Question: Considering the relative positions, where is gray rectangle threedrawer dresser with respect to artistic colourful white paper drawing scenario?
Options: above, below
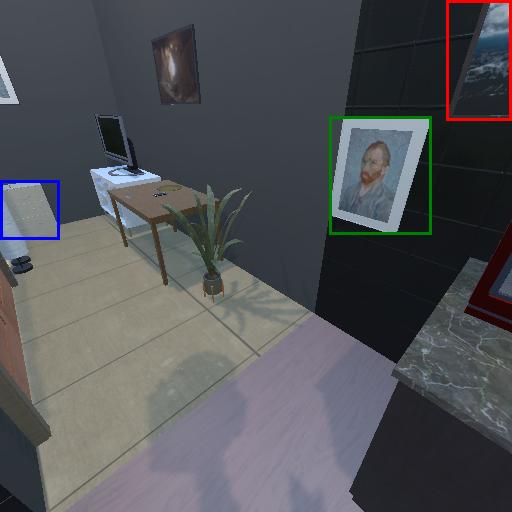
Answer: above